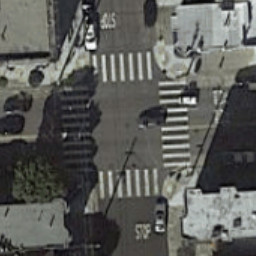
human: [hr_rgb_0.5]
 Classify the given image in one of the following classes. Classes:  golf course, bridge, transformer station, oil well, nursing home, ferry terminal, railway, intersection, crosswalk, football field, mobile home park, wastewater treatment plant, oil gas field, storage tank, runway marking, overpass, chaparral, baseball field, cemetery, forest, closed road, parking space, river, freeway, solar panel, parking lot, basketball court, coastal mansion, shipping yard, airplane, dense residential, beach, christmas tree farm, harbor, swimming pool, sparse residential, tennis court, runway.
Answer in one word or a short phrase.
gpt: crosswalk